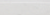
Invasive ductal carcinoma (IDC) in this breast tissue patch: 0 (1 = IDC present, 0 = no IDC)